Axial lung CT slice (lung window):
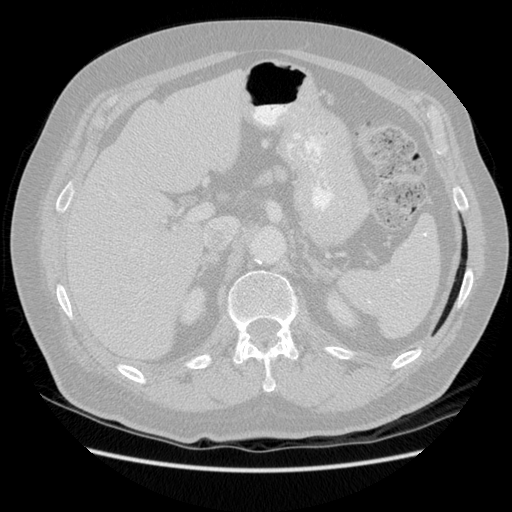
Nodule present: no